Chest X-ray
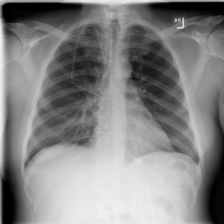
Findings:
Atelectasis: negative
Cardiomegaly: negative
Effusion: negative
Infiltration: negative
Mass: negative
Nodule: negative
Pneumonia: negative
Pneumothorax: negative
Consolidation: negative
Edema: negative
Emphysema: negative
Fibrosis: negative
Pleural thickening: negative
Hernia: negative